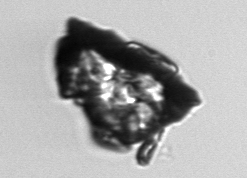
Label: Delphineis